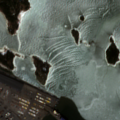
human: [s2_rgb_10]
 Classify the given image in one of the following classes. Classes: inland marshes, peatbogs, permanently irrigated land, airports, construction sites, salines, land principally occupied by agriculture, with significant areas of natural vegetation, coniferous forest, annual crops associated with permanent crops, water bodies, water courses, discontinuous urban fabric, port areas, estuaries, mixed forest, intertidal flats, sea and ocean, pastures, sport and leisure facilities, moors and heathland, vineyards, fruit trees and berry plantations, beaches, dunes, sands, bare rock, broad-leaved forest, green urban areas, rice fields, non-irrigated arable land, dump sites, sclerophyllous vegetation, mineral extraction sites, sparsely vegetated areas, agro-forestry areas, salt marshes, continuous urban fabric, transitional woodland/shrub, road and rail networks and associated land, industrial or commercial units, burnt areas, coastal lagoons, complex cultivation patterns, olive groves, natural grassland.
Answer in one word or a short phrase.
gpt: port areas, mixed forest, sea and ocean